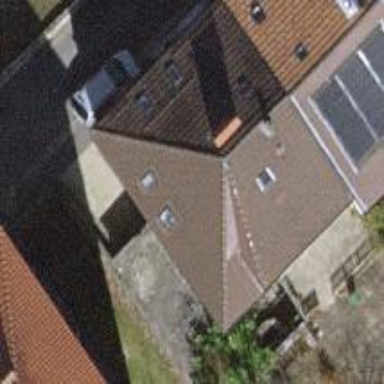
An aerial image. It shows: Hipped roof on apartment building.